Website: walmart
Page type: newsletter-management
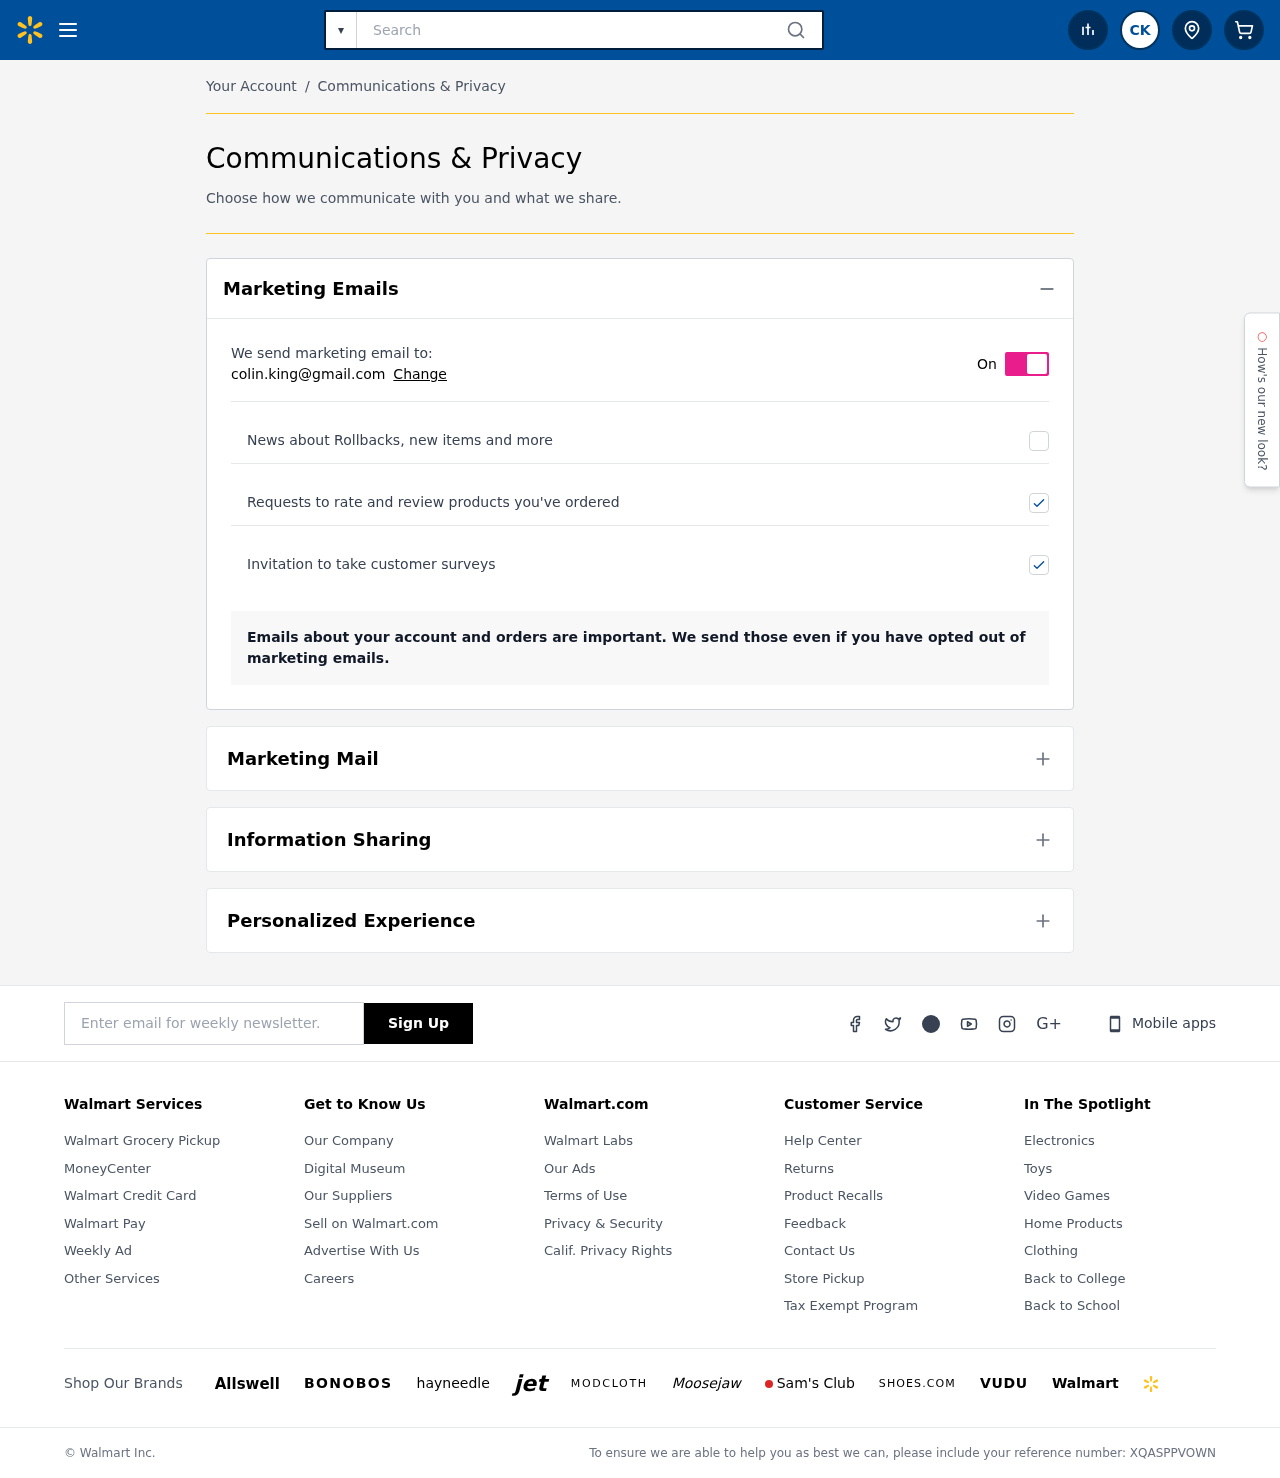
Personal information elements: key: PII_EMAIL
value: colin.king@gmail.com
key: PII_INITIALS
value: CK
Search elements: key: HEADER_SEARCH
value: Search